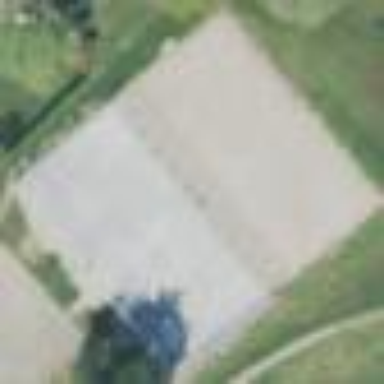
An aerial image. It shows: Tennis court on the leisure land pitch.